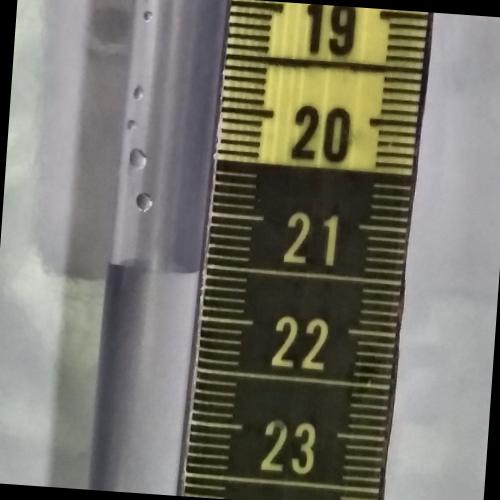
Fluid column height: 21.6 cm